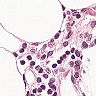
Metastatic tissue present: no